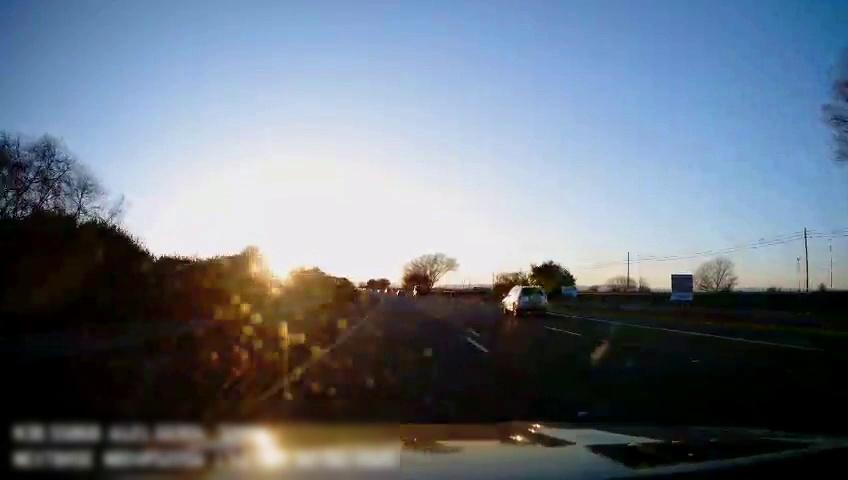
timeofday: Day
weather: Sunny
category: Drivable Space
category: Vehicles | SUV
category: Vehicles | Truck
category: Lanes | Alternate Lane
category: Lanes | Current Lane
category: Lanes | Current Lane
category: Lanes | Alternate Lane
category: Traffic | Signs